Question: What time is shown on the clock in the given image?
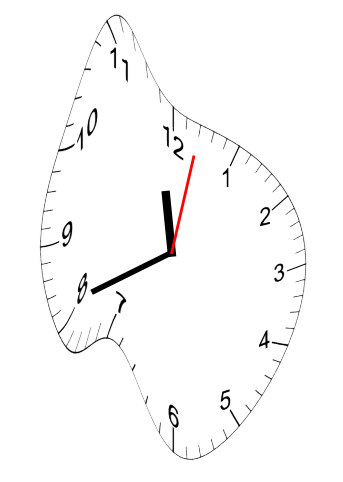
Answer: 11:41:02